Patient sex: F
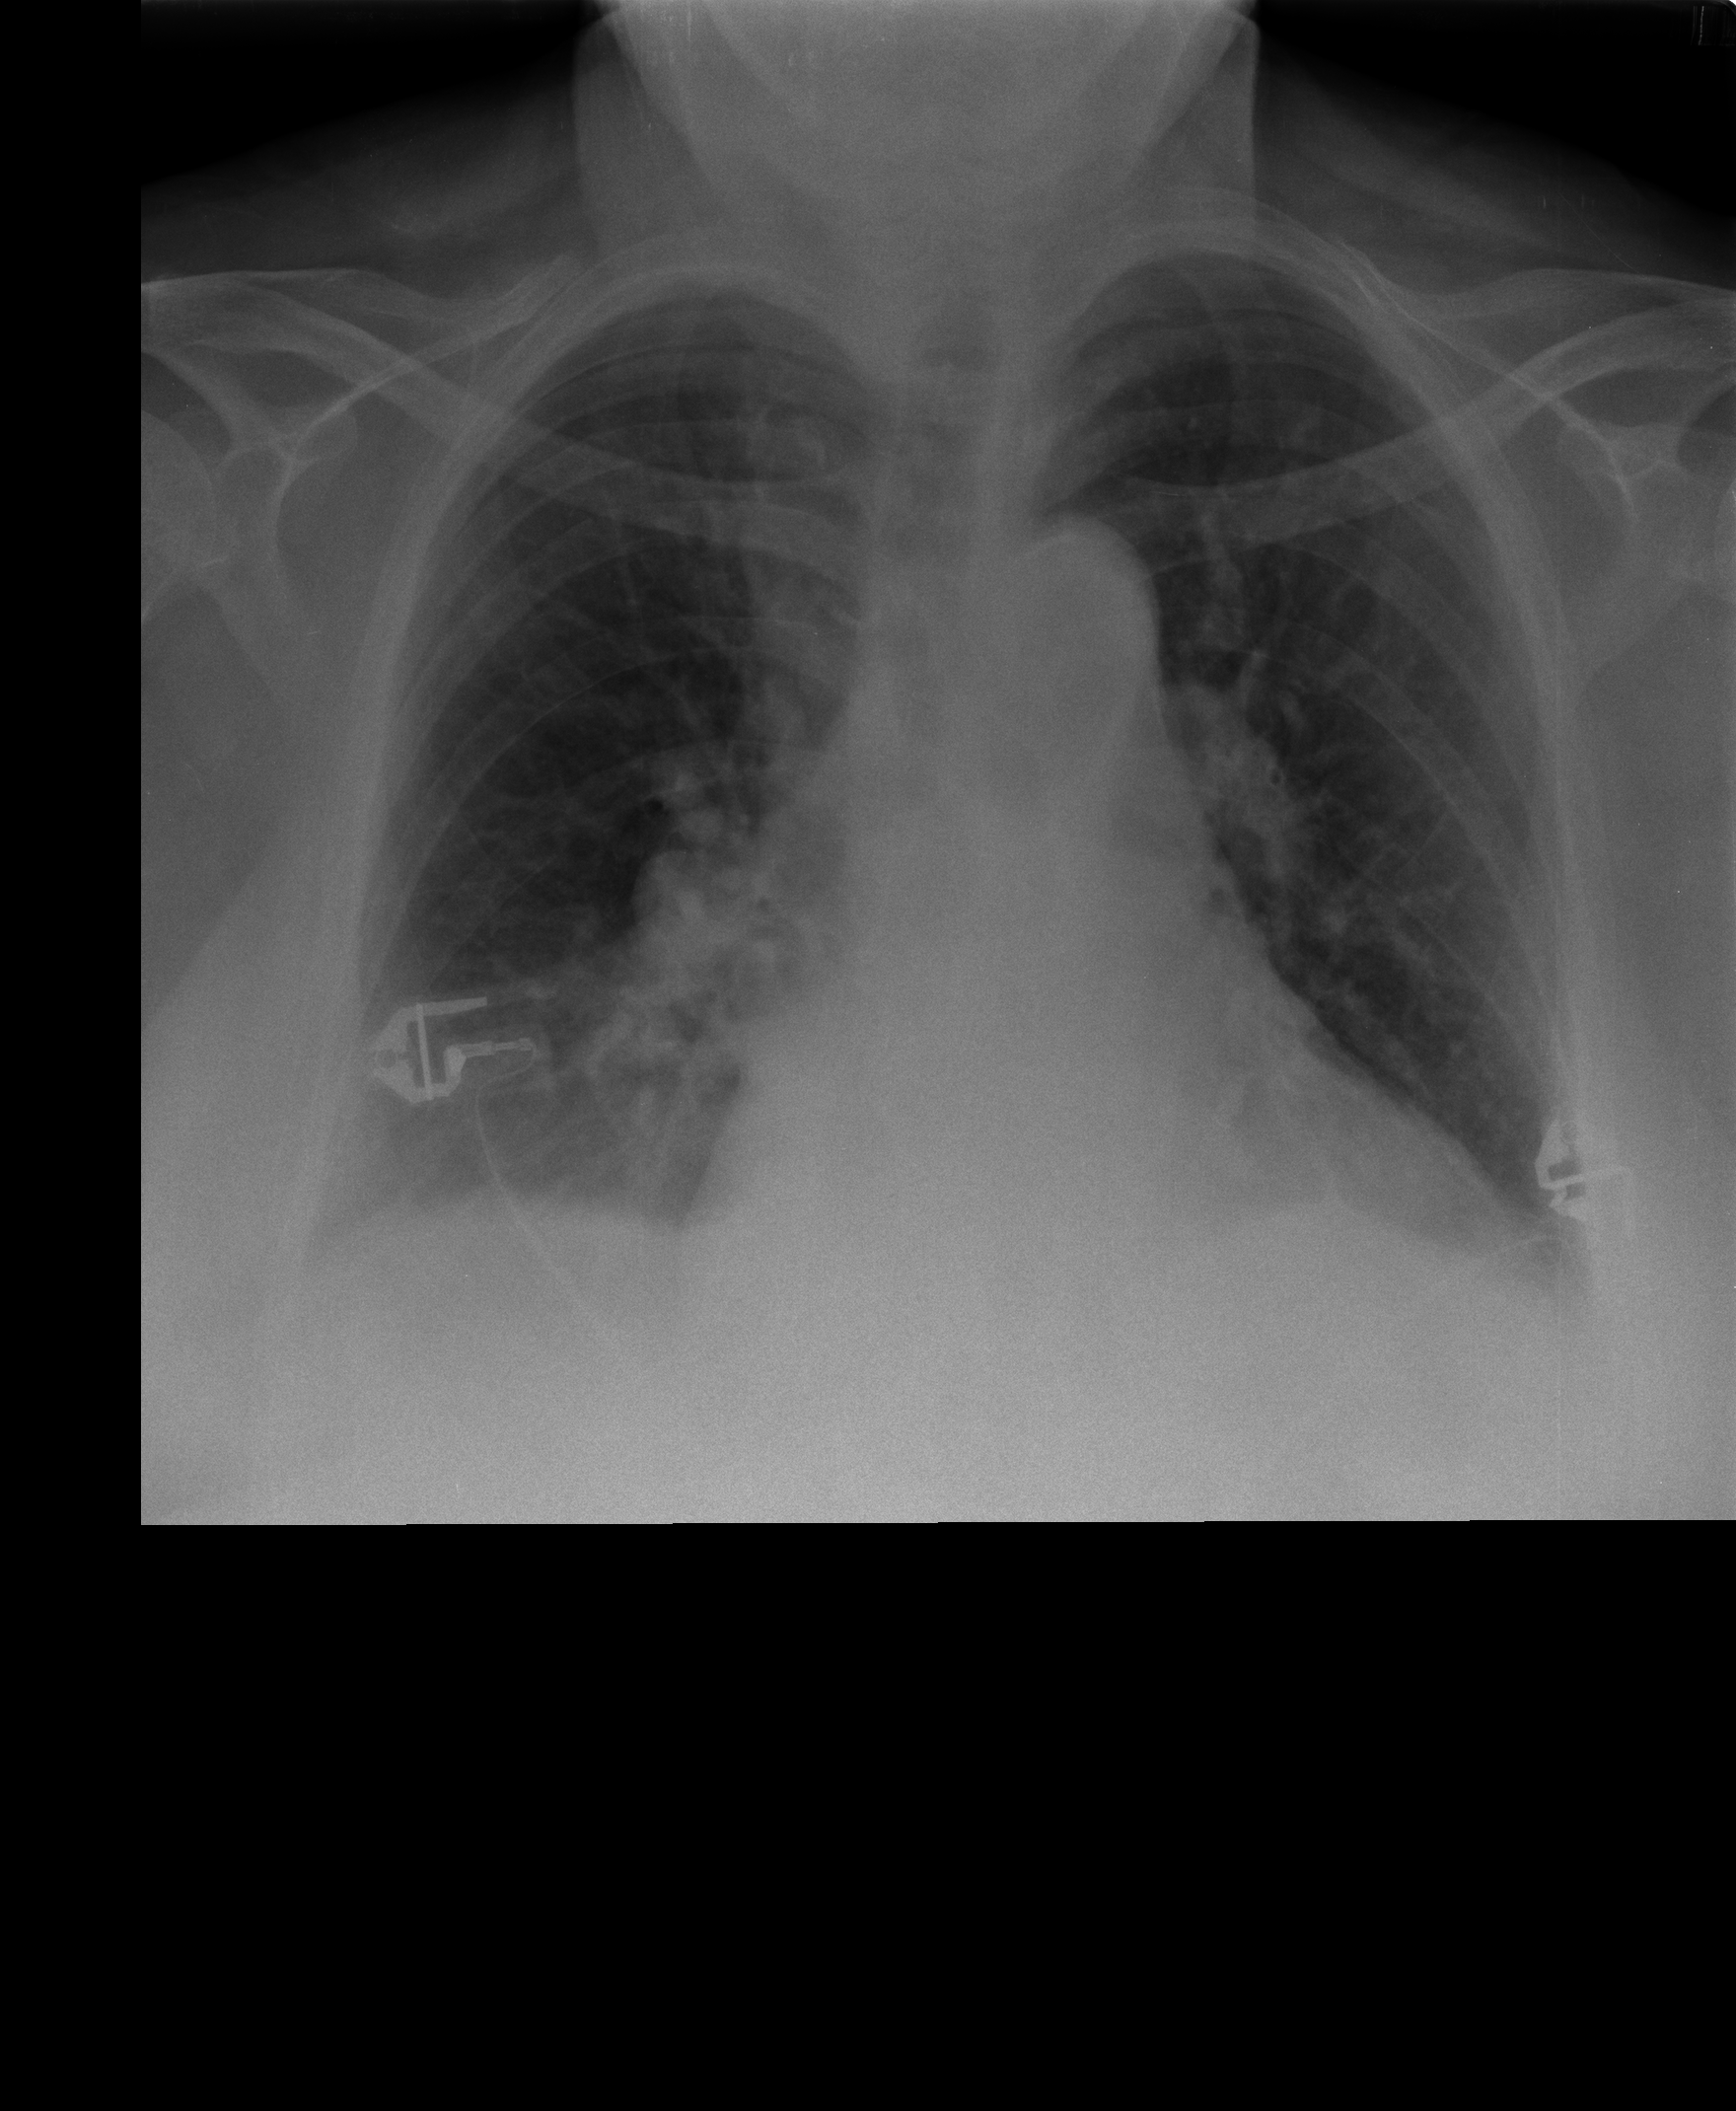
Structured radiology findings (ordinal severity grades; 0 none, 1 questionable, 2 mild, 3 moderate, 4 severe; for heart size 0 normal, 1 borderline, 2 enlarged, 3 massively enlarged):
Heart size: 2
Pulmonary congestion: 1
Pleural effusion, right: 1
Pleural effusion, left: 1
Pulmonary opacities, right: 0
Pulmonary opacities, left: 0
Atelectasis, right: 1
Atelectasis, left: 1